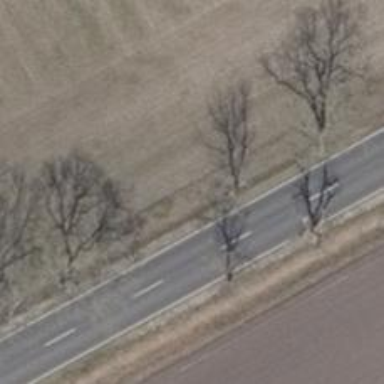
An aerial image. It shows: Deciduous broadleaved tree.